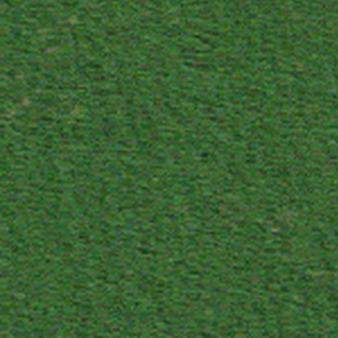
Label: other